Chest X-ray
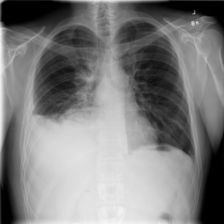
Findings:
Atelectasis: negative
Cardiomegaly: negative
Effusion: positive
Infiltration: negative
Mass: negative
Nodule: negative
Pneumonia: negative
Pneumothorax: negative
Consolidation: negative
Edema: negative
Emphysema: negative
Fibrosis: negative
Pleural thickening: negative
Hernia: negative